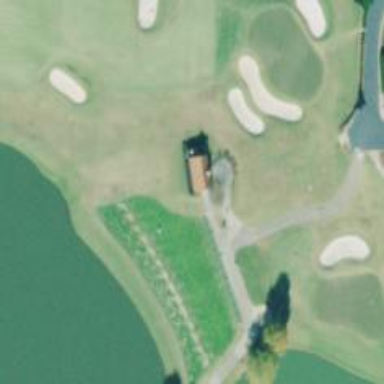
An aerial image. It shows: Grassy area designated as golf tee.